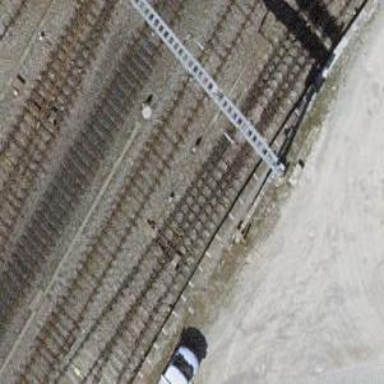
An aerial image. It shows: Railway switch.